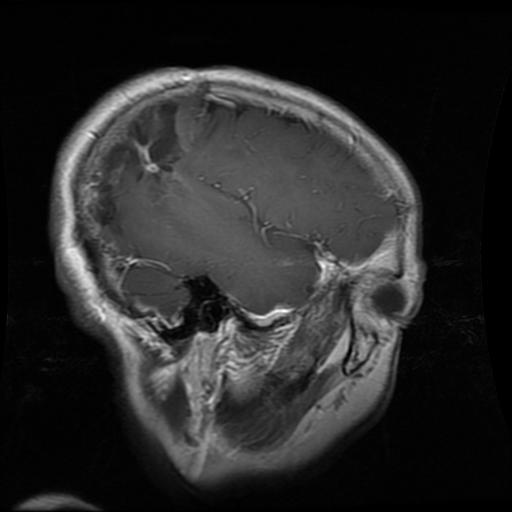
Label: glioma